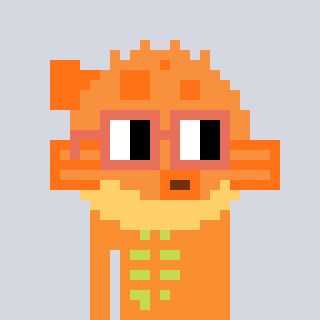
a pixel art character with square orange glasses, a pufferfish-shaped head and a orange-colored body on a cool background